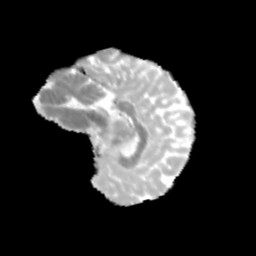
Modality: MD
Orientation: sagittal
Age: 11
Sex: female
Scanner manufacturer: siemens
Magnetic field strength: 3 T
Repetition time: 3.8 s
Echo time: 0.07 s